Question: I'm using the AchartEngine libraries to make a pie chart app. But I want to display two dimensional data like this
I can get nice standard pie charts but I know how to do the second dimension. Can anyone please help? The guys on the achartengine-google-support group say it's possible but I was redirected here for tech questions.
Many Thanks
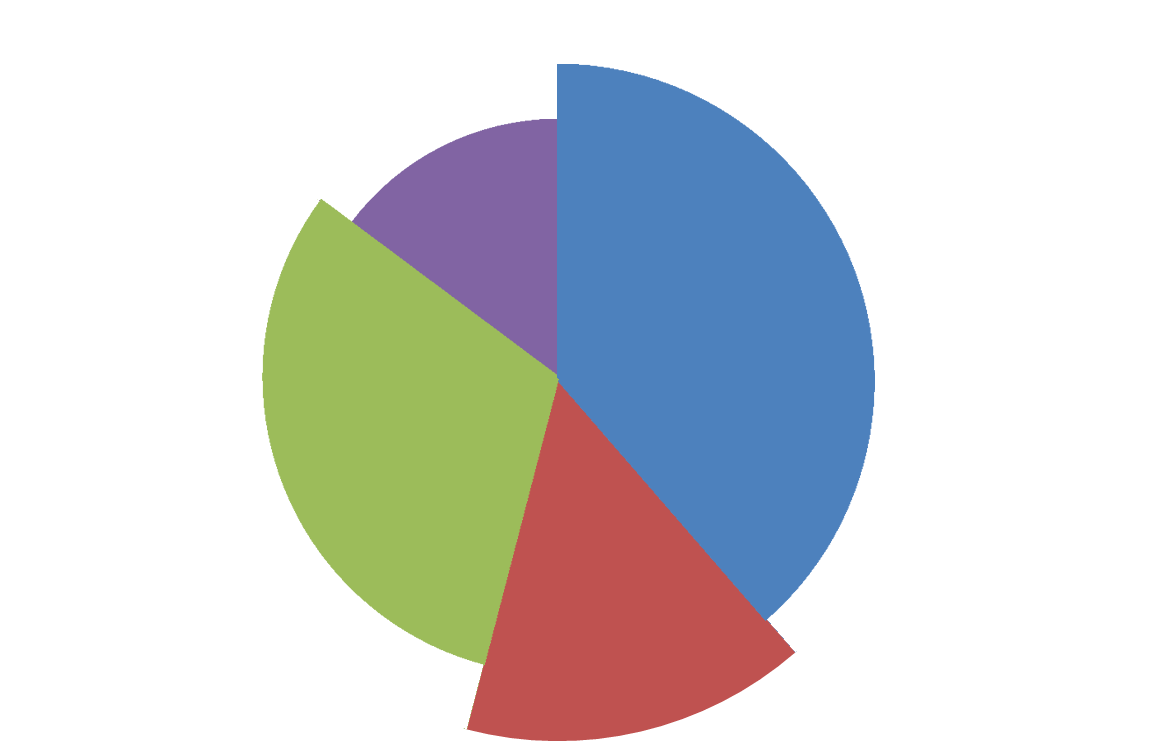
Answer: If you take a look at the Budget Pie chart demo it shows you how to highlight a section of your pie chart (<URL>. Take a look at "Project 1" below to see how this looks.

However there is no way to change the radius like you want to in your screenshot above. If you want to achieve this the easiest way would be to extend PieChart and copy over the draw method. In the draw method where it renders highlighted sections (if (seriesRenderer.isHighlighted()) ...) use a different radius instead of translating to an offset.